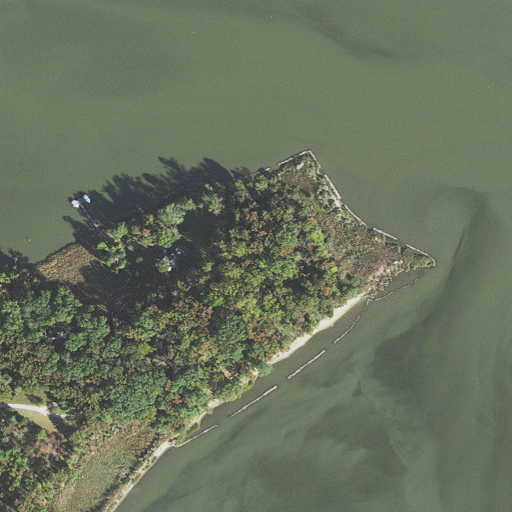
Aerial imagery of cape in Maryland named Locust Point containing open water, woody wetlands, mixed forest, herbaceous wetlands, deciduous forest, cultivated crops, and open development